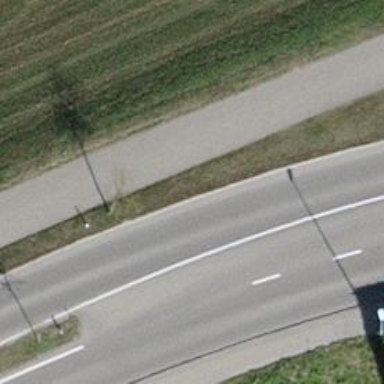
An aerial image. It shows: Asphalt road classified as primary highway.